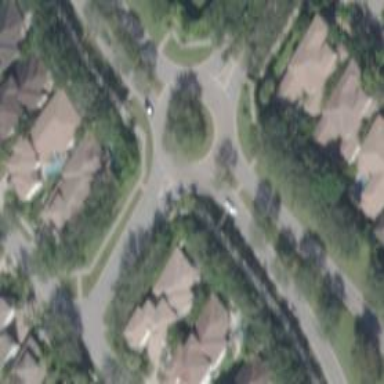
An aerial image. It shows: Residential road.